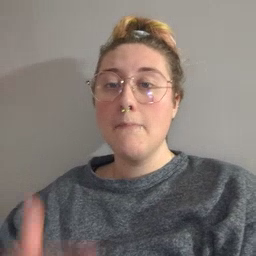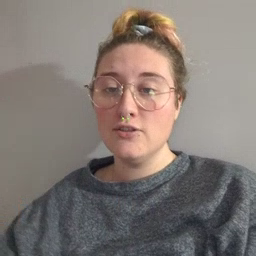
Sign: better